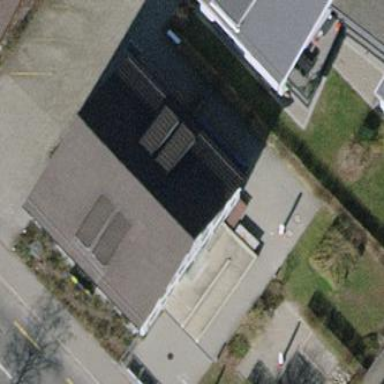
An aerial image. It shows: Kindergarten building.